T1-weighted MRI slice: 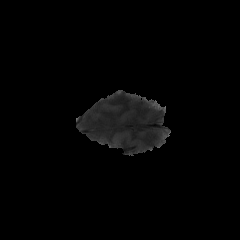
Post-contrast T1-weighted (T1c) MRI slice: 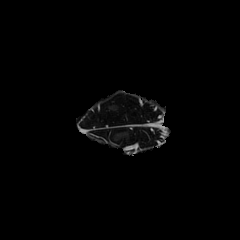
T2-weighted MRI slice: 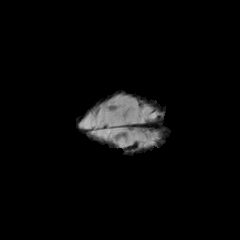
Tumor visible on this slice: no